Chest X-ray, PA view. Patient: 72 years old, sex M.
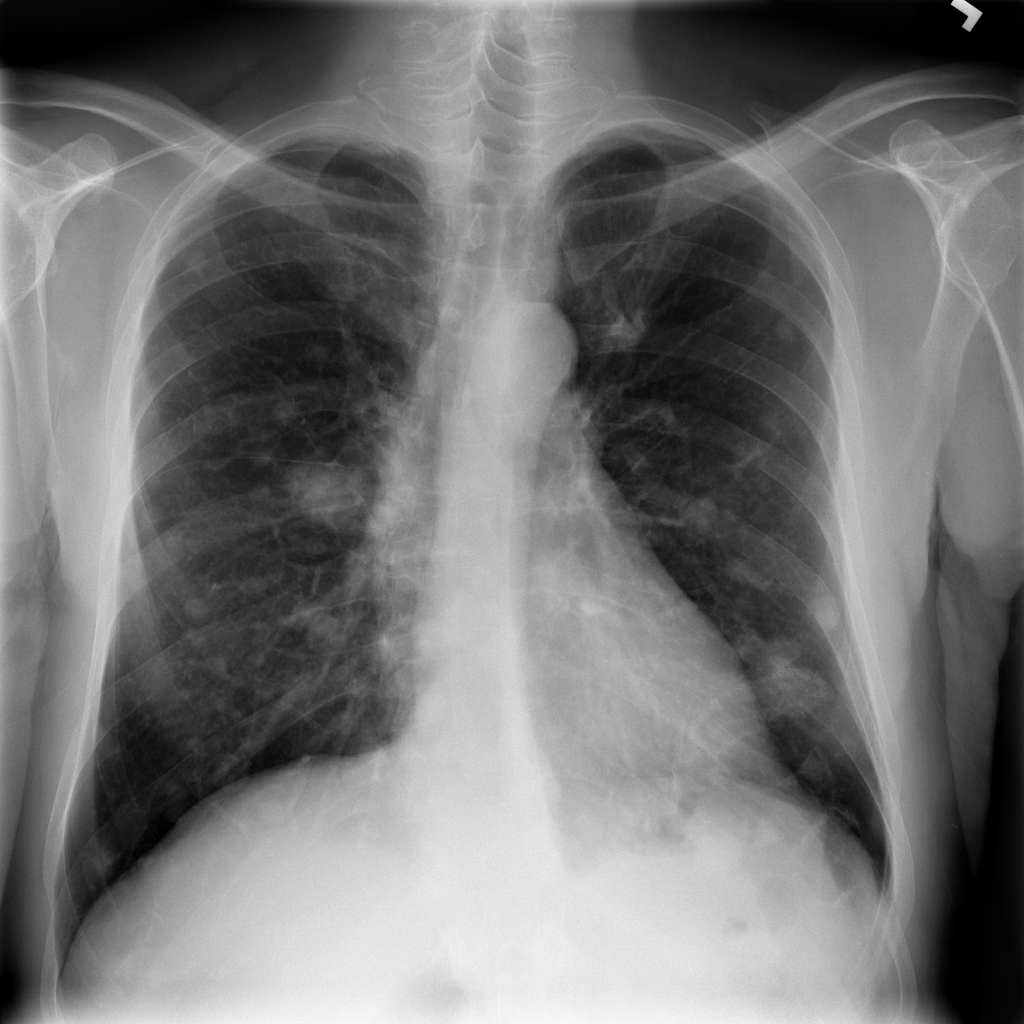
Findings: Nodule